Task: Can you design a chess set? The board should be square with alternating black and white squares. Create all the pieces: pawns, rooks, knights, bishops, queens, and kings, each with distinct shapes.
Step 492:
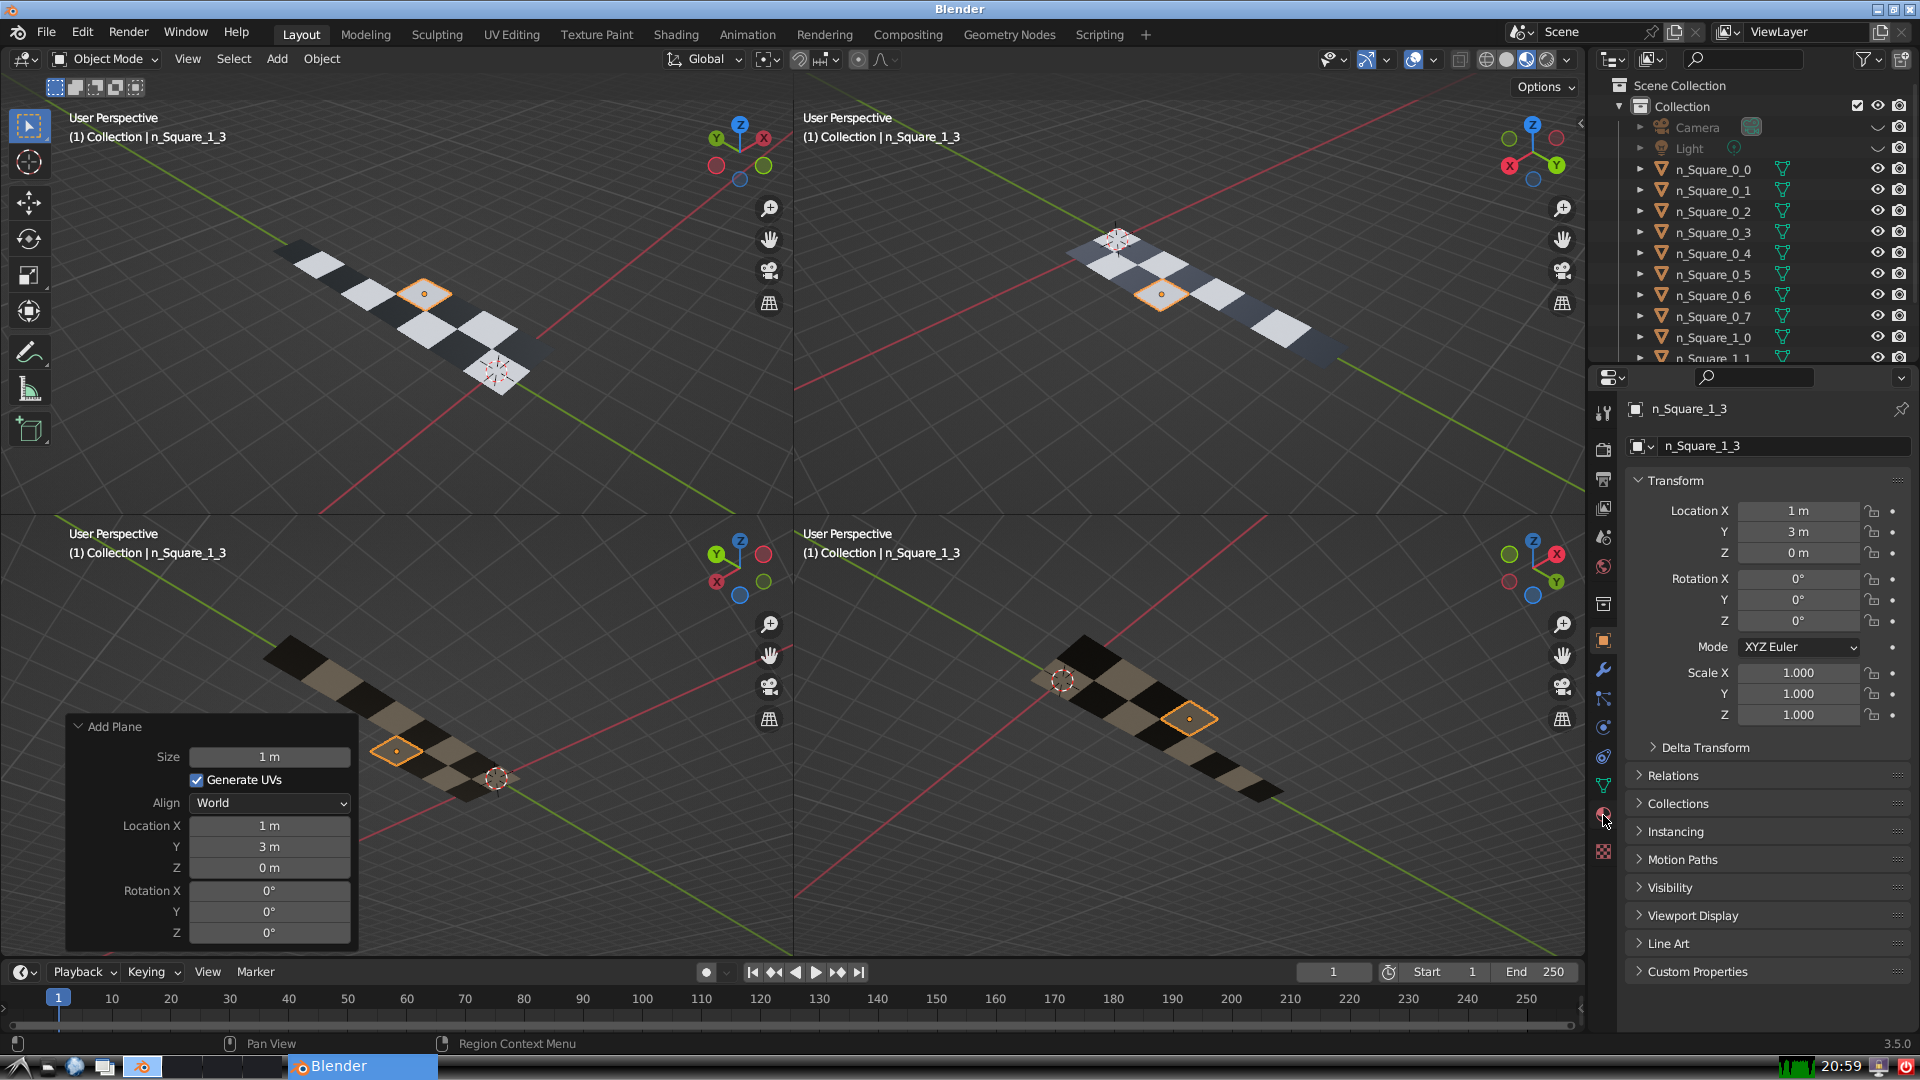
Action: click: no